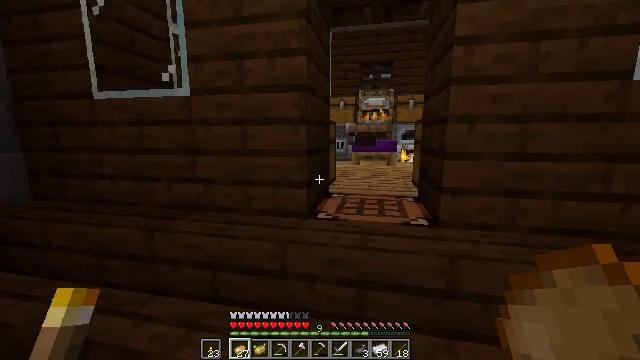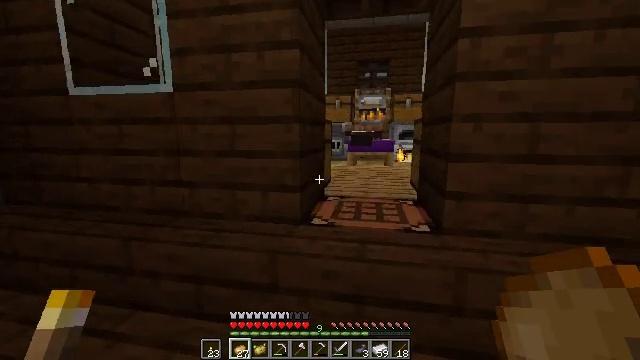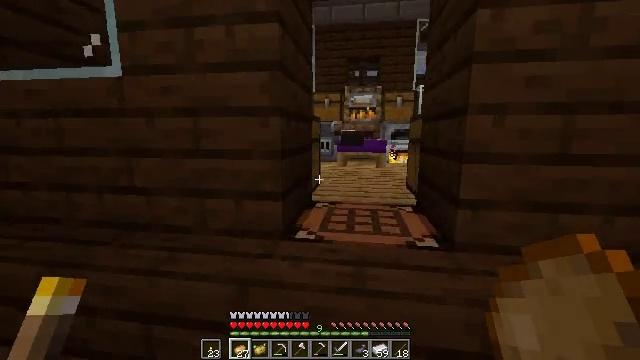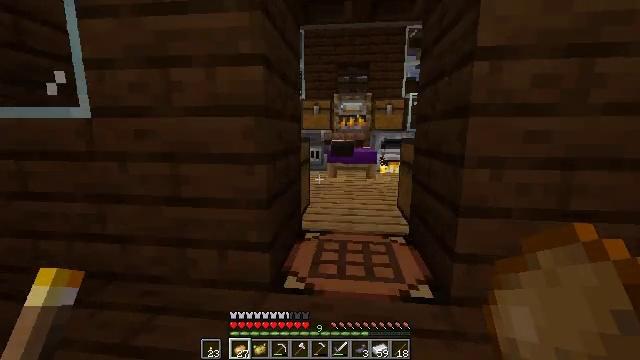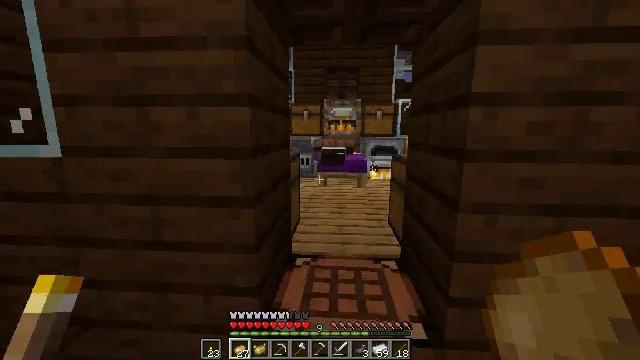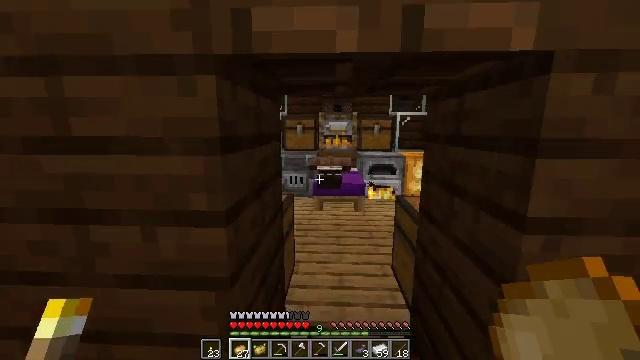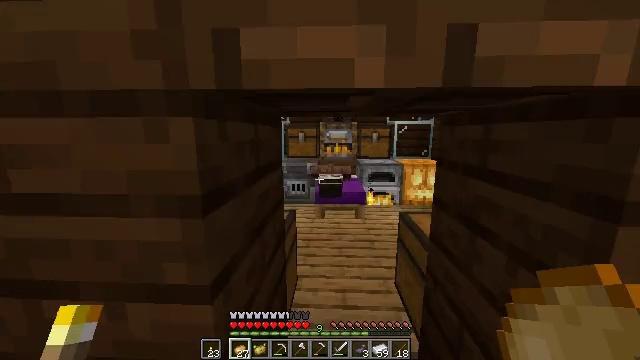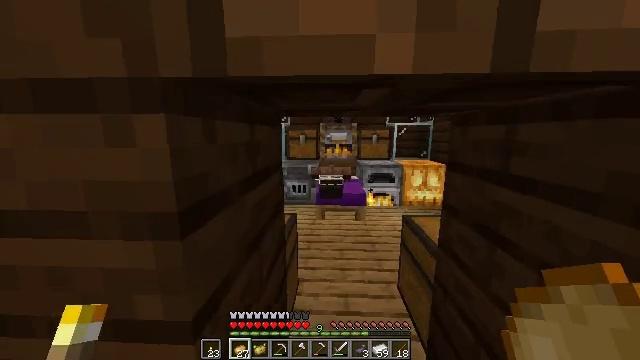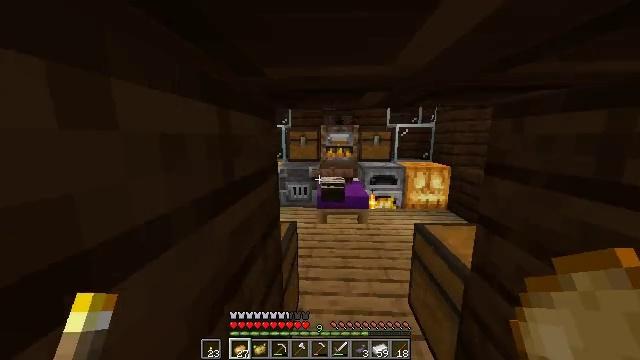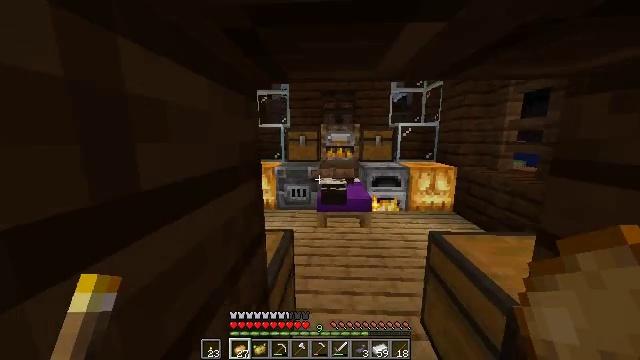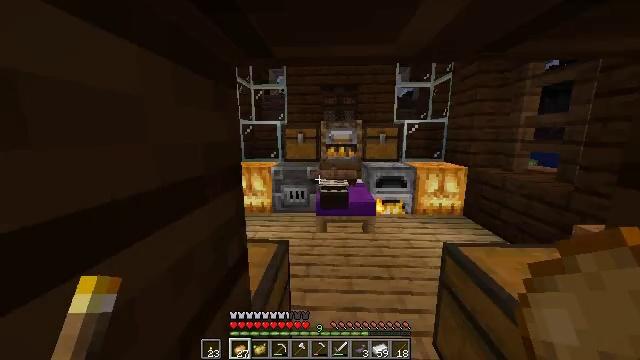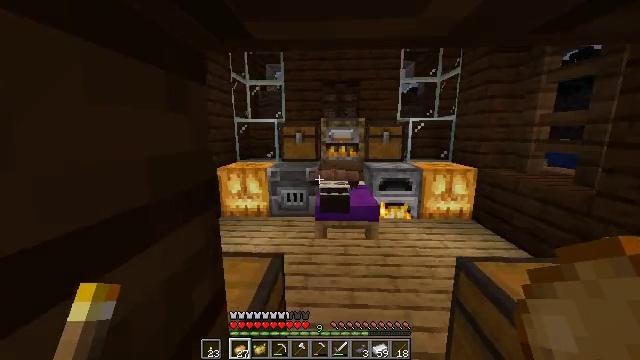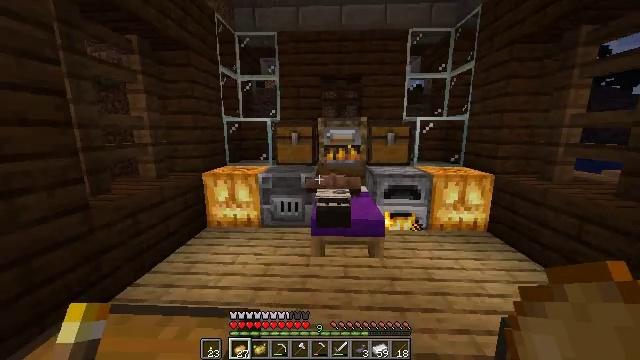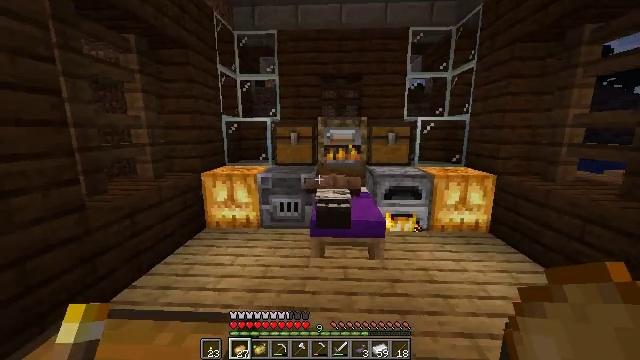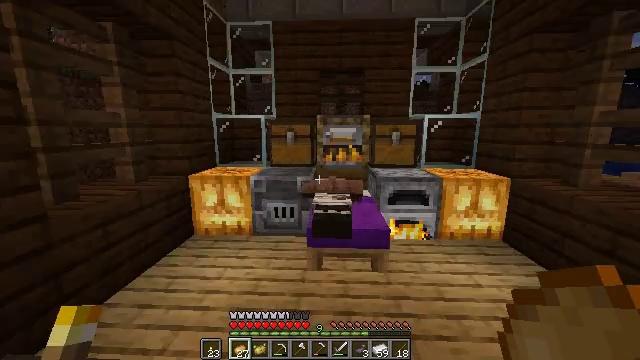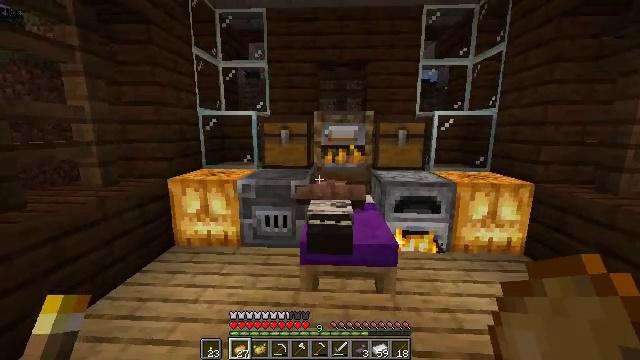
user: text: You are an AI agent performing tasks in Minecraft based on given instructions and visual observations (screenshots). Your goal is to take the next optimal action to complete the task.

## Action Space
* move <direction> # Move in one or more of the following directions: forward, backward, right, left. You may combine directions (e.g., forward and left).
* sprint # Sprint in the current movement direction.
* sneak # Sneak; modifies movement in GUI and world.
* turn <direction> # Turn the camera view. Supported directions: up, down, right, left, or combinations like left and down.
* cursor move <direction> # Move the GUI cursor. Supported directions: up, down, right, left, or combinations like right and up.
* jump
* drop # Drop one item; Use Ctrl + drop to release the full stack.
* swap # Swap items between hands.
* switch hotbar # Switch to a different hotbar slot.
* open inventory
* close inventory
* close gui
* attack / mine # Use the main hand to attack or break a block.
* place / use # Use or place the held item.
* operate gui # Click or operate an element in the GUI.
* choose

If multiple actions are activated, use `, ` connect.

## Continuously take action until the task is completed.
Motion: motion action
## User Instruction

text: Use a furnace to make a baked potato.
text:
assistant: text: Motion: move forward
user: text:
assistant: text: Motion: move forward, turn right
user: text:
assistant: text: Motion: move forward, turn right
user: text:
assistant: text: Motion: move forward, turn right
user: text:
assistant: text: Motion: move forward, sprint, turn right
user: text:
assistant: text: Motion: move forward, sprint
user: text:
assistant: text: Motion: move forward, sprint
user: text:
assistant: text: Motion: move forward, sprint
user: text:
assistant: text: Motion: move forward
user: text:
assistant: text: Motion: move forward, sprint
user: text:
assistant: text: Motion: move forward, sprint
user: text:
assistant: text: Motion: move forward, sprint
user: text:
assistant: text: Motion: move forward, sprint
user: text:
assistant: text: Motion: move forward
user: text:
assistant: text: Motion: move forward
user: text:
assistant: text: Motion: move forward
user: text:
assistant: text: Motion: move forward
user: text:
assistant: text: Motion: move forward
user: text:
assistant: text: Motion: move forward, turn left and down
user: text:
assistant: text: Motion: turn left and down
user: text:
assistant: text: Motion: turn left and down
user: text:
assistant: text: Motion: turn left and down
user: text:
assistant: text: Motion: turn left and down
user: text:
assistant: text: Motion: turn left and down
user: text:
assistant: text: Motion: turn left
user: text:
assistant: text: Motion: turn left
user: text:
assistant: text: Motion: turn left
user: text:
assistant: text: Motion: turn left
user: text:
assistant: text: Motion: no_op
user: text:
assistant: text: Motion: no_op